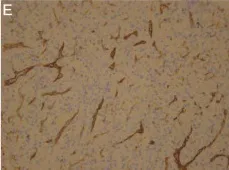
(E) Tumor cells are negative for F8, and vessel positive. IHC x 200.
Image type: pathology (immunostaining)